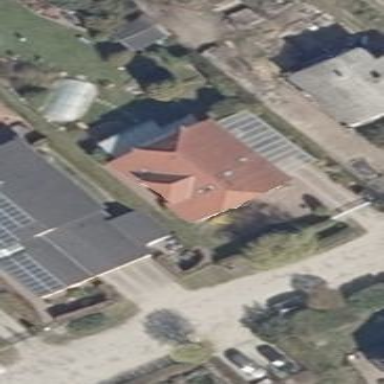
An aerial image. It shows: Detached building with half-hipped roof.